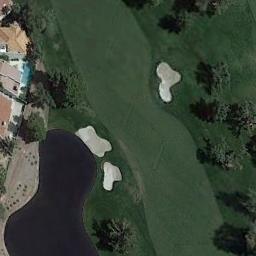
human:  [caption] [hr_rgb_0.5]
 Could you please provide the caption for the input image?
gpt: There are six bunkers scattered along the road .

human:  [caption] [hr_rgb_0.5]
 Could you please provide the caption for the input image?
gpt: The golf course has a lake, A fairway, Some barrier trees and three sandpits and some houses arranged neatly are next to the golf course .

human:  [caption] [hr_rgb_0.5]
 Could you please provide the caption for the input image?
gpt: On the large turf of the golf course On the large green turf of the golf course there are several bunkers and lakes and several paths and many trees and buildings .

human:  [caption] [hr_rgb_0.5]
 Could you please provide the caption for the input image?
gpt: There are many buildings beside the golf course .

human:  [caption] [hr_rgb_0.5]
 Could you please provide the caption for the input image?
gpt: There are three bunkers and a lake on the golf course .